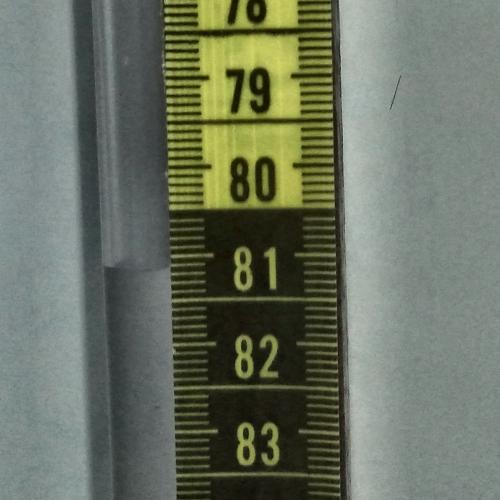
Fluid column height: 81.1 cm